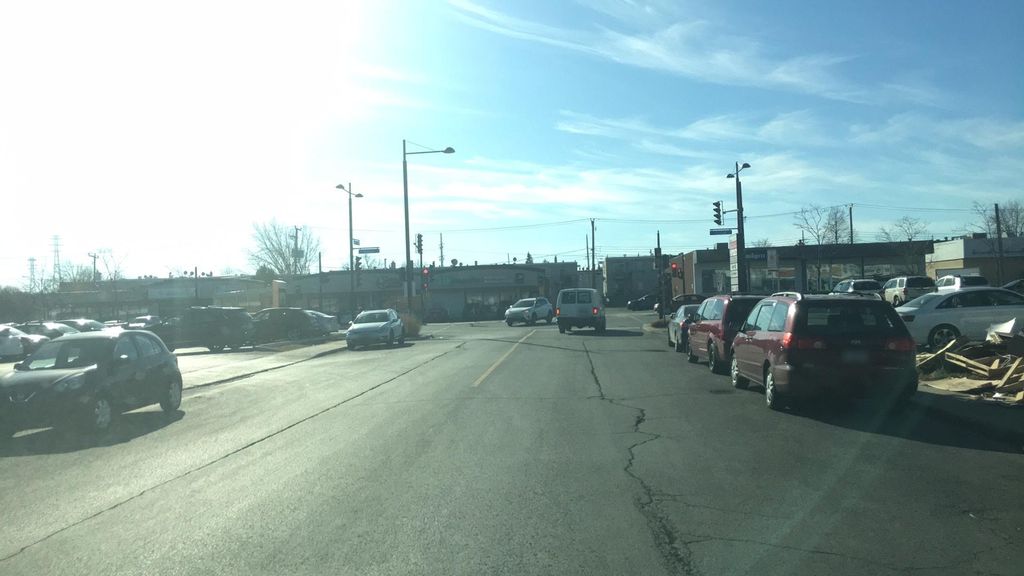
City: montreal